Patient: sex M, age 71
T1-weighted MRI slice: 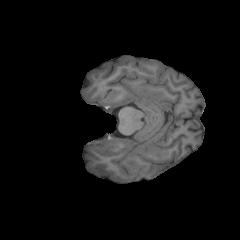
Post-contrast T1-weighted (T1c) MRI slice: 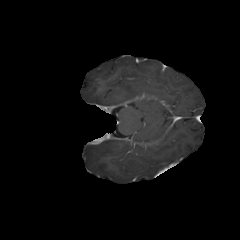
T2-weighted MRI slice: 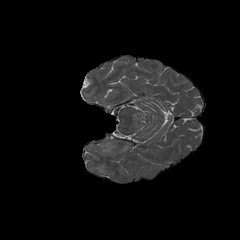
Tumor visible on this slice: yes
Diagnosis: Astrocytoma, IDH-wildtype
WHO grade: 2